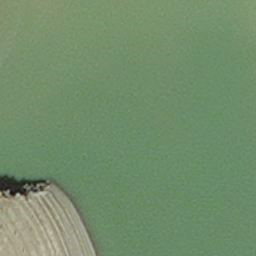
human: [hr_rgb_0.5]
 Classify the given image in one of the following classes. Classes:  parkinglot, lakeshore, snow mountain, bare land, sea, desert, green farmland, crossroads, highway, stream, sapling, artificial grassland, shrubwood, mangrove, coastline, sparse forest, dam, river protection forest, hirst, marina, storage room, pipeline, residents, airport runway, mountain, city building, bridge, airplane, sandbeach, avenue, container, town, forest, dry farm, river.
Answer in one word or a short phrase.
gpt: hirst